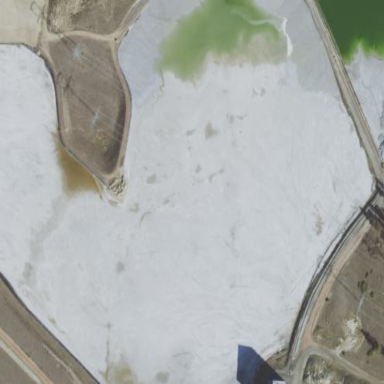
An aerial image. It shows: Evaporator reservoir.